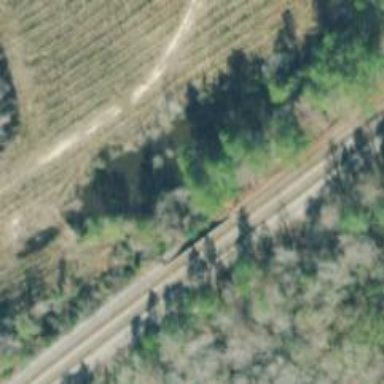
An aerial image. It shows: Railway bridge.